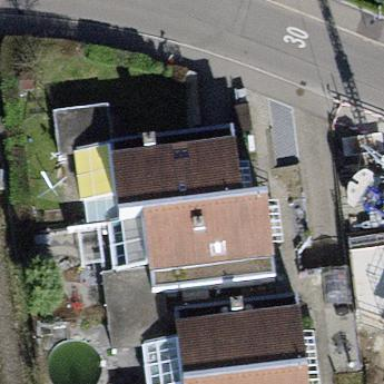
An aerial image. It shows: Building with tiled roof.